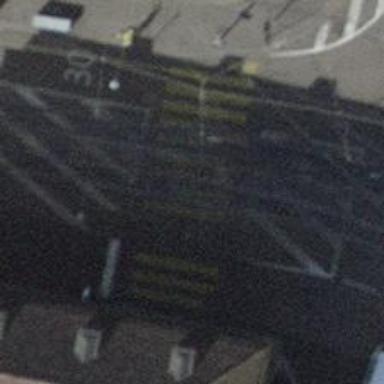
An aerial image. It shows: Uncontrolled zebra crossing with lights at railway crossing.